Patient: sex F, age 77
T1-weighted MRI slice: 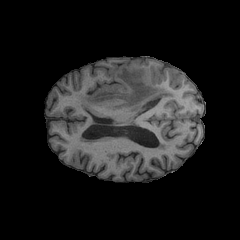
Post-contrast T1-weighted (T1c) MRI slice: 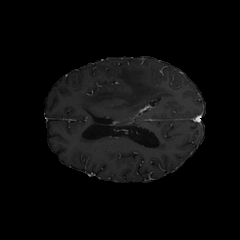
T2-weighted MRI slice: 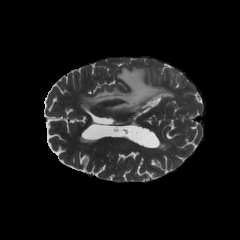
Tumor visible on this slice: yes
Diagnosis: Glioblastoma, IDH-wildtype
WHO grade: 4